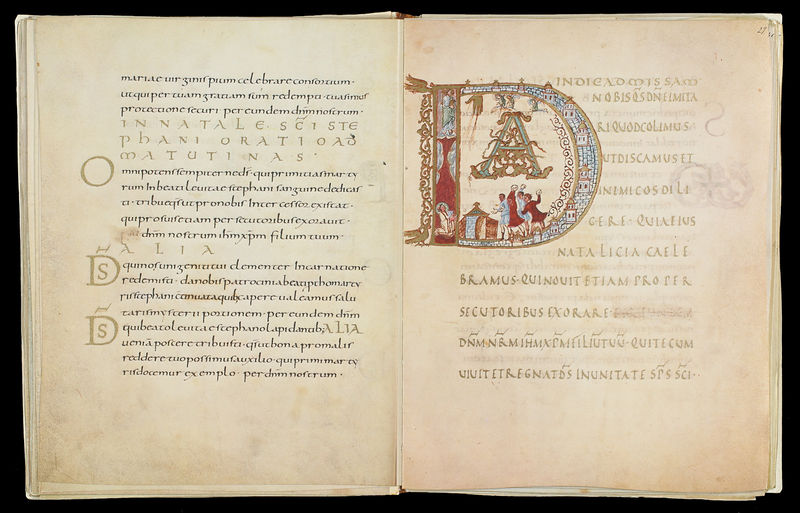
Titel: Drogo Sakramentar
Standort: Herstellungsort: Metz (EU - F)
Institution: Paris, Bibliothèque Nationale
Schlagwörter: blau, menschen, männer, zeichnung, gebäude, haus, rot, bild, häuser, kirche, gold, blatt, schrift, lesen, buch, vergoldet, kreuz, groß, seite, illustration, text, buchstabe, buchstaben, initiale, heft, pergament, singen, christus, schreiben, buchseiten, handschrift, gesangbuch, genäude, latein, lateinisch, initial, buchmalerei, inkunabel, majuskeln, versalien, minuskel, s, a, o, d, besten